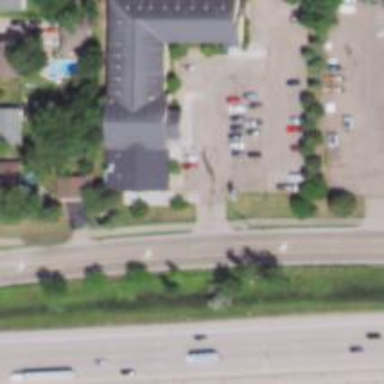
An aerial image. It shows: Left sidewalk along asphalt tertiary road.